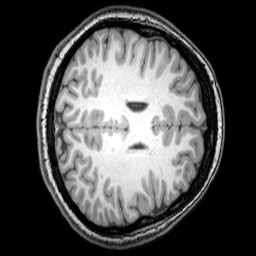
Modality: T1w
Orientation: axial
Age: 22
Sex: female
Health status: healthy
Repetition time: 0.081 s
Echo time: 0.037 s